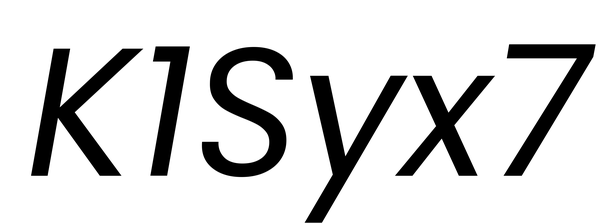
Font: Poppins-Italic